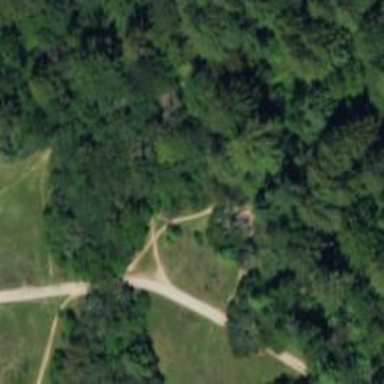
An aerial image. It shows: Path.